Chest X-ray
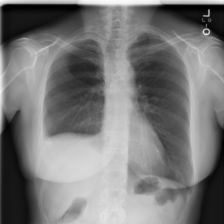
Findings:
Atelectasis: negative
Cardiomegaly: negative
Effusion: negative
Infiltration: negative
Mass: negative
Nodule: negative
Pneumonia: negative
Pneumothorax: negative
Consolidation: negative
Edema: negative
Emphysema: negative
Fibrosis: negative
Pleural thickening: positive
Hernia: negative